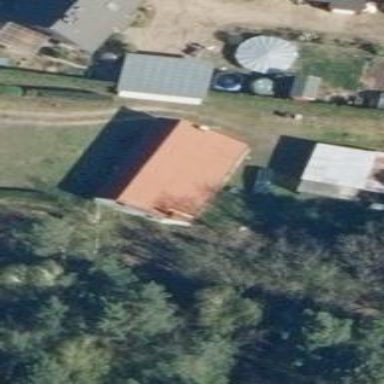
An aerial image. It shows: Gabled building.